Question: I tried to import a JSON file which looks like:
'''
[
{
"executionDateTime":"2017-07-07 15:21:15",
"A":1,
"B":1
},
{
"executionDateTime":"2017-07-07 15:21:15",
"A":2,
"B":2
},
{
"executionDateTime":"2017-07-07 15:21:15",
"A":3,
"B":3
},
{
"executionDateTime":"2017-07-07 15:21:15",
"A":4,
"B":4
}]
'''
I want to import the above file into a mySQL DB, and i want my table to look somewhat like this:
'''
executionDateTime A B
2017-07-07 15:21:15 1 1
2017-07-07 15:21:15 2 2
2017-07-07 15:21:15 3 3
2017-07-07 15:21:15 4 4
'''
I have tried the below query to do so (which would work out for me if the file format is CSV), but it didn't work.
'''
LOAD DATA local INFILE '<path>/my_file.json'
INTO TABLE database_name.my_table FIELDS TERMINATED BY ','
ENCLOSED BY '"'LINES TERMINATED BY '
' IGNORE 1 ROWS;
'''
The above query gave me a table which looked like this:

(I KNOW, mySQL HAS AN INBUILT FUNCTION TO IMPORT A FILE, BUT I DO NOT WANT TO USE THAT FUNCTION, A QUERY IS WHAT I AM LOOKING FOR... :) )
Please suggest, if anyone had to face such a problem and got a solution. Please don't mark this question as a duplicate without giving a SOLUTION THAT ACTUALLY WORKS.
Many thanks.
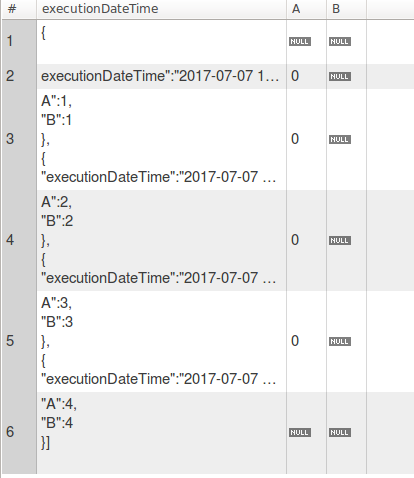
Answer: I hope that in the near future there is a native functionality from MySQL.
An option (not simple query) is something like the following script (adapt as needed). Depending on the number of items may have performance problems.
File: '/path/to/file/loadsetProfile.json':
'''
[
{
"executionDateTime":"2017-07-07 15:21:15",
"A":1,
"B":1
},
{
"executionDateTime":"2017-07-07 15:21:15",
"A":2,
"B":2
},
{
"executionDateTime":"2017-07-07 15:21:15",
"A":3,
"B":3
},
{
"executionDateTime":"2017-07-07 15:21:15",
"A":4,
"B":4
}
]
'''
:
'''
mysql> SELECT VERSION();
+-----------+
| VERSION() |
+-----------+
| 5.7.18 |
+-----------+
1 row in set (0.00 sec)
mysql> DROP PROCEDURE IF EXISTS 'import_from_json';
Query OK, 0 rows affected (0.00 sec)
mysql> DROP FUNCTION IF EXISTS 'uuid_to_bin';
Query OK, 0 rows affected (0.00 sec)
mysql> DROP TABLE IF EXISTS 'temp_my_table', 'my_table';
Query OK, 0 rows affected (0.00 sec)
mysql> CREATE TABLE IF NOT EXISTS 'temp_my_table' (
-> 'id' BINARY(16) NOT NULL PRIMARY KEY,
-> 'content' JSON NOT NULL
-> );
Query OK, 0 rows affected (0.00 sec)
mysql> CREATE TABLE IF NOT EXISTS 'my_table' (
-> 'executionDateTime' TIMESTAMP,
-> 'A' BIGINT UNSIGNED,
-> 'B' BIGINT UNSIGNED
-> );
Query OK, 0 rows affected (0.00 sec)
mysql> CREATE FUNCTION 'uuid_to_bin' ('id' VARCHAR(36))
-> RETURNS BINARY(16)
-> DETERMINISTIC
-> RETURN UNHEX(REPLACE('id', '-', ''));
Query OK, 0 rows affected (0.00 sec)
mysql> DELIMITER //
mysql> CREATE PROCEDURE 'import_from_json'('_id' VARCHAR(36))
-> BEGIN
-> DECLARE '_id_current_json' BINARY(16) DEFAULT 'uuid_to_bin'('_id');
-> DECLARE '_items_length',
-> '_current_item' BIGINT UNSIGNED DEFAULT 0;
-> DECLARE '_content' JSON DEFAULT (SELECT 'content'
-> FROM 'temp_my_table'
-> WHERE 'id' = '_id_current_json');
->
-> IF JSON_VALID('_content') THEN
-> SET '_items_length' := JSON_LENGTH('_content'),
-> @'insert_import_from_json' := NULL;
-> WHILE '_current_item' < '_items_length' DO
-> SET @'insert_import_from_json' := CONCAT('
'> INSERT INTO 'my_table' (
'> 'executionDateTime',
'> 'A',
'> 'B'
'> )
'> SELECT
'> 'content' ->> '$[', '_current_item', '].executionDateTime',
'> 'content' ->> '$[', '_current_item', '].A',
'> 'content' ->> '$[', '_current_item', '].B'
'> FROM 'temp_my_table'
'> WHERE 'id' = '', '_id_current_json', ''
'> ');
-> PREPARE 'stmt' FROM @'insert_import_from_json';
-> EXECUTE 'stmt';
-> SET '_current_item' := '_current_item' + 1;
-> END WHILE;
->
-> IF '_current_item' > 0 THEN
-> SET @'insert_import_from_json' := NULL;
-> DEALLOCATE PREPARE 'stmt';
-> END IF;
-> END IF;
-> END//
Query OK, 0 rows affected (0.00 sec)
mysql> DELIMITER ;
mysql> SET @'UUID' := UUID();
Query OK, 0 rows affected (0.00 sec)
mysql> LOAD DATA LOCAL INFILE '/path/to/file/loadsetProfile.json'
-> INTO TABLE 'temp_my_table'
-> LINES TERMINATED BY '
'
-> ('content')
-> SET 'id' = 'uuid_to_bin'(@'UUID');
Query OK, 1 row affected (0.00 sec)
Records: 1 Deleted: 0 Skipped: 0 Warnings: 0
mysql> CALL 'import_from_json'(@'UUID');
Query OK, 0 rows affected (0.00 sec)
mysql> SELECT
-> 'executionDateTime',
-> 'A',
-> 'B'
-> FROM
-> 'my_table';
+---------------------+------+------+
| executionDateTime | A | B |
+---------------------+------+------+
| 2017-07-07 15:21:15 | 1 | 1 |
| 2017-07-07 15:21:15 | 2 | 2 |
| 2017-07-07 15:21:15 | 3 | 3 |
| 2017-07-07 15:21:15 | 4 | 4 |
+---------------------+------+------+
4 rows in set (0.01 sec)
'''